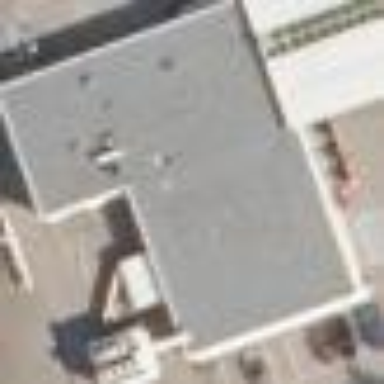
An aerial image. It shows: Commercial building.